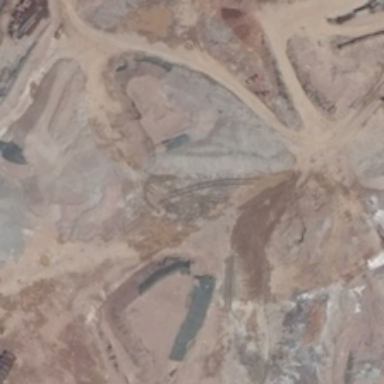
A lot of broken stone and waste are in the bareland .